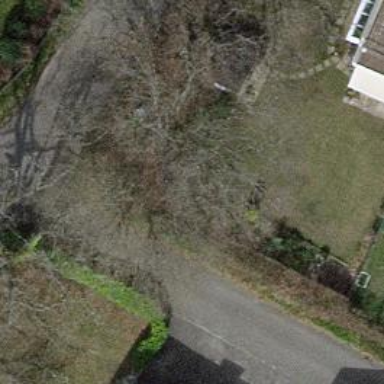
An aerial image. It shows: Evergreen needle-leaved tree.